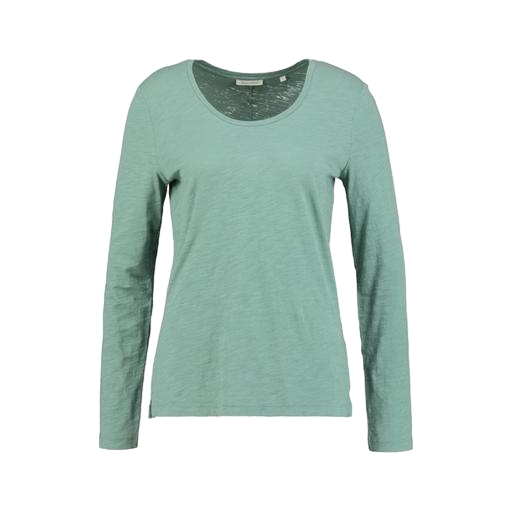
green long-sleeve round-neck tee, longsleeve t-shirt, long sleeved green tee, white background